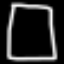
Label: square